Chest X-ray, PA view. Patient: 54 years old, sex F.
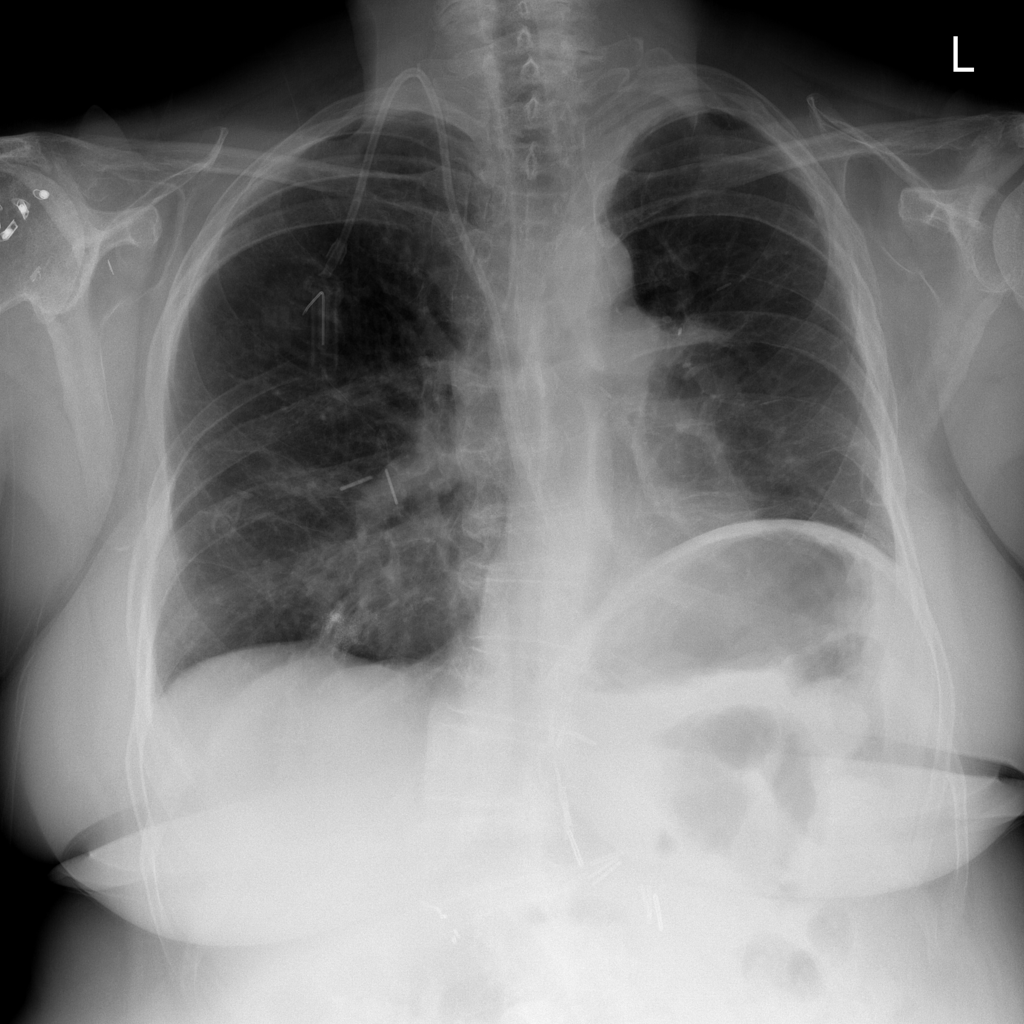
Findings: No Finding